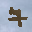
Label: 7